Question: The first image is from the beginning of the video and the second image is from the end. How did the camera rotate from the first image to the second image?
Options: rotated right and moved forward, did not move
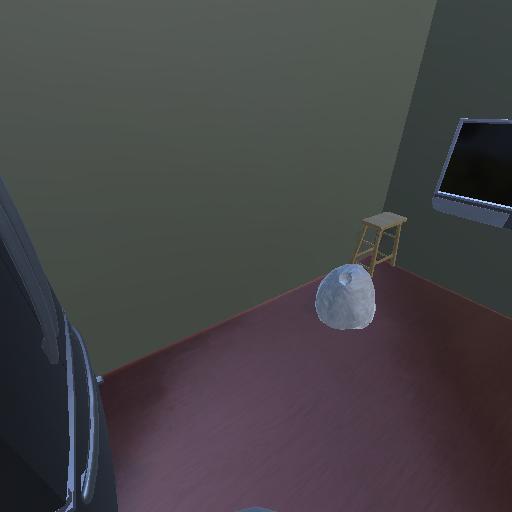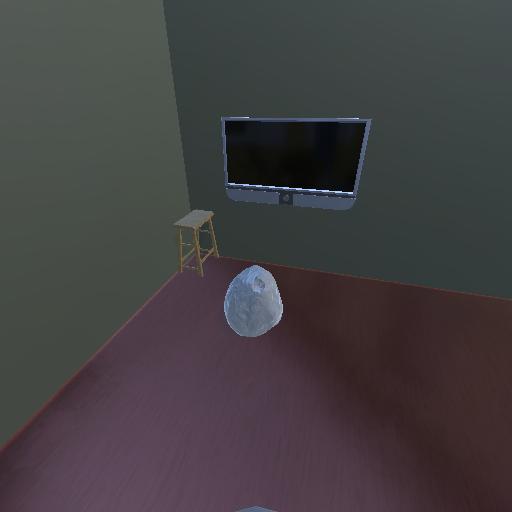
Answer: rotated right and moved forward